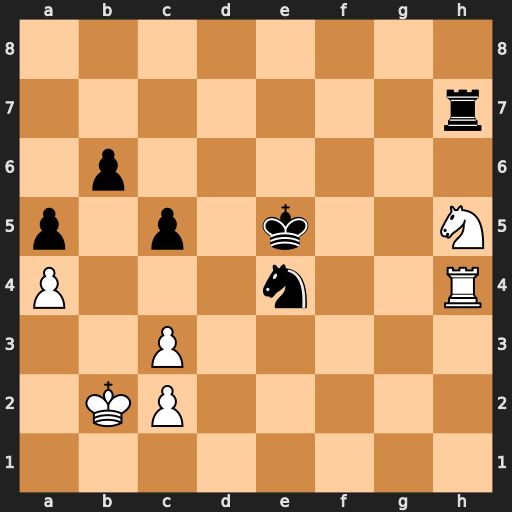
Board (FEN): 8/7r/1p6/p1p1k2N/P3n2R/2P5/1KP5/8
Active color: w
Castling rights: -
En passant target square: -
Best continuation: Rxe4+ Kxe4 Nf6+ Ke5 Nxh7